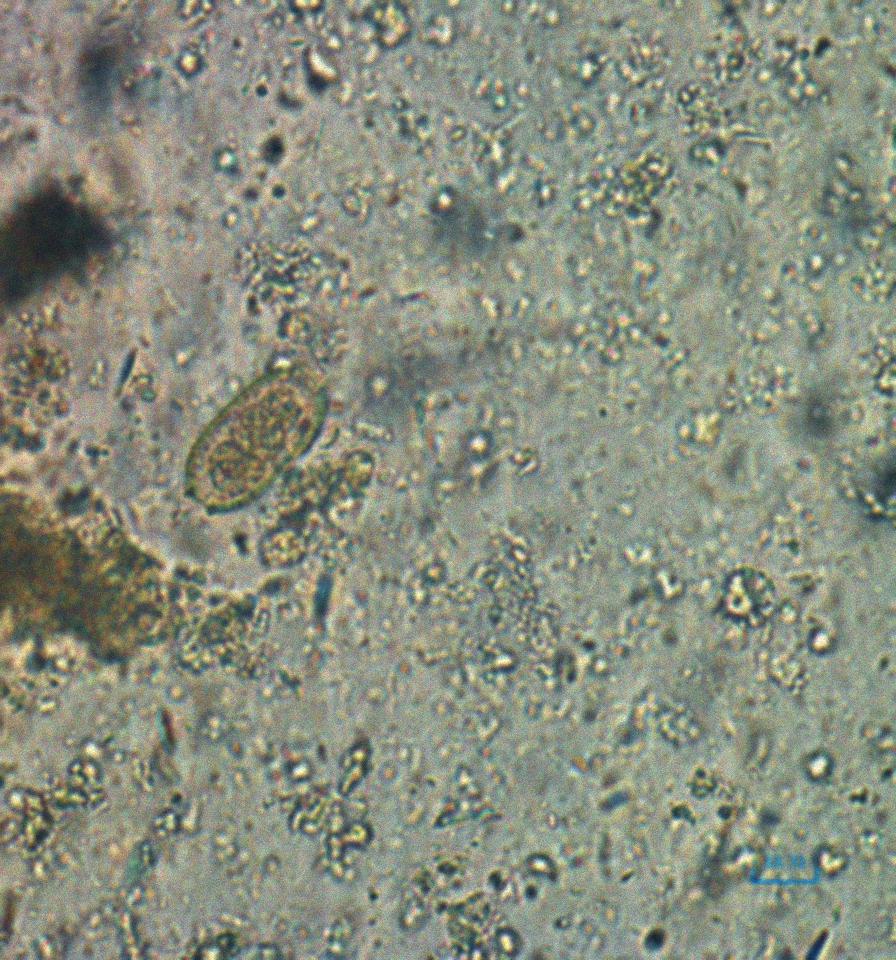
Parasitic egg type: Capillaria philippinensis